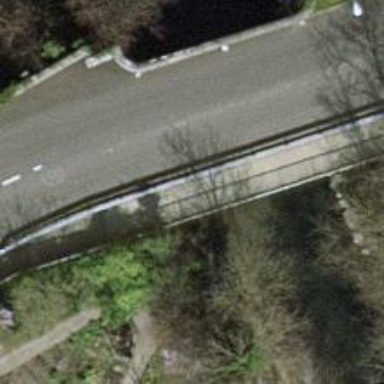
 passing over bridge with sidewalk on the left."